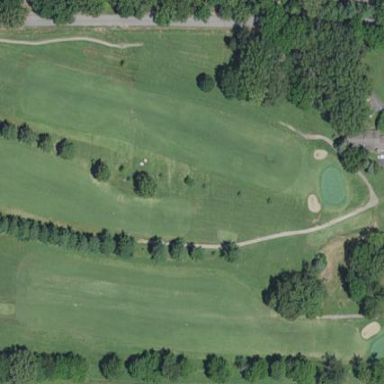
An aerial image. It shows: Scenic golf fairway.